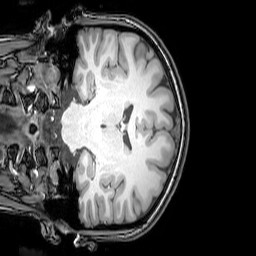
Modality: T1w
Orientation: coronal
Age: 20
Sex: female
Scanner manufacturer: philips
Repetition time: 0.008234 s
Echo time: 0.00377 s